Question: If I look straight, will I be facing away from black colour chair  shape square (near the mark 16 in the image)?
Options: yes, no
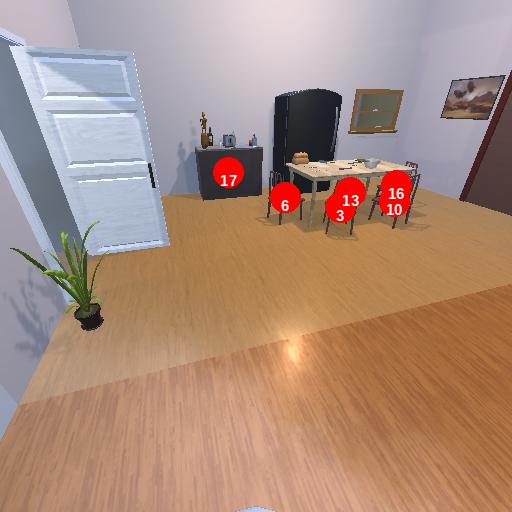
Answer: yes